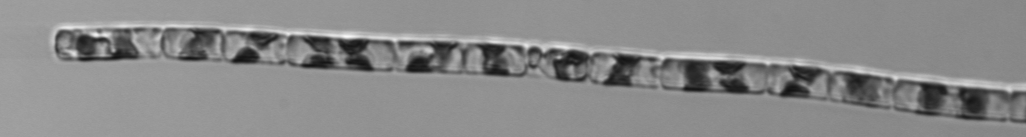
Label: Guinardia_delicatula_TAG_internal_parasite